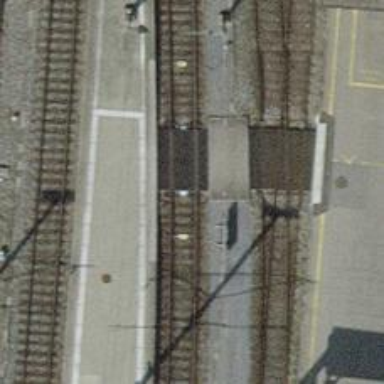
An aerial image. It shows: Crossing for the railway.